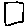
Label: square